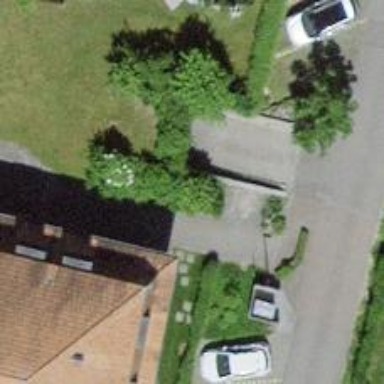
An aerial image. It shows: Parking entrance.